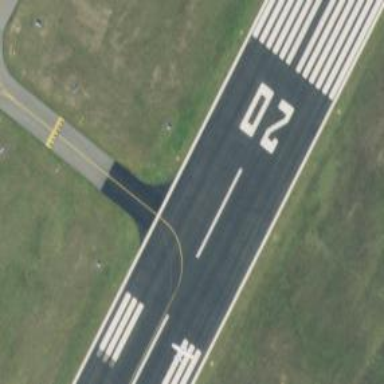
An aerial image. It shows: View of taxiway at the airport.